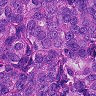
Metastatic tissue present: yes